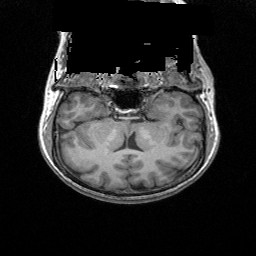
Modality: T1w
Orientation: sagittal